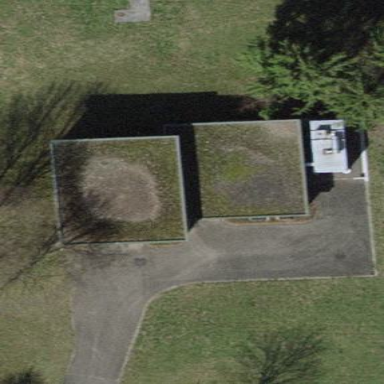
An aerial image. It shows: Flat-roofed building.